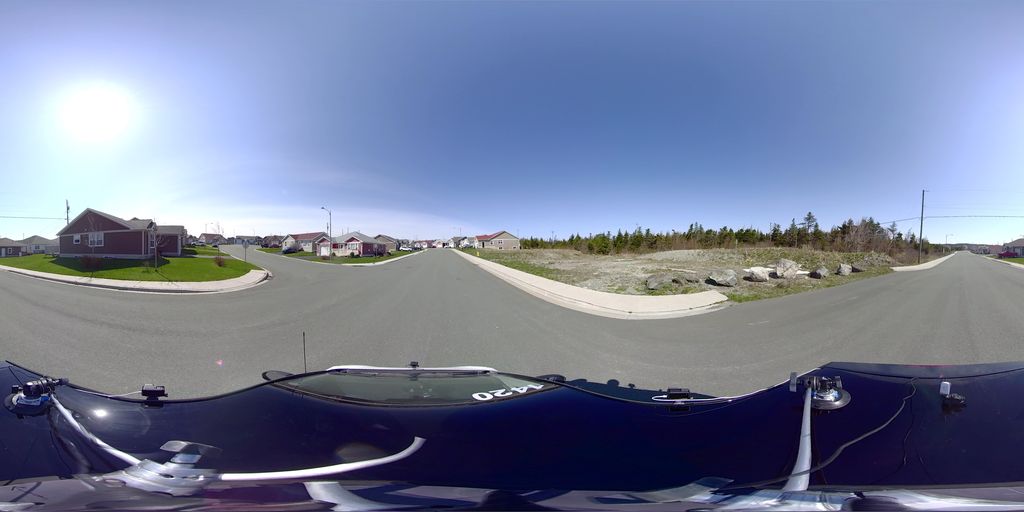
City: st_johns